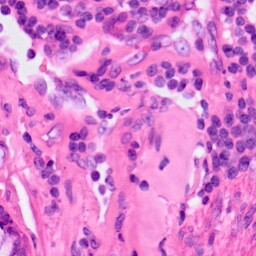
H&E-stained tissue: Lung